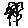
Label: tree